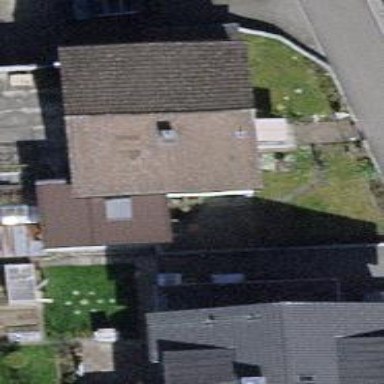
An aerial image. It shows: Building with tiled roof.